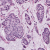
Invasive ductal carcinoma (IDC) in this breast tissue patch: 1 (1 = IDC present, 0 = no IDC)